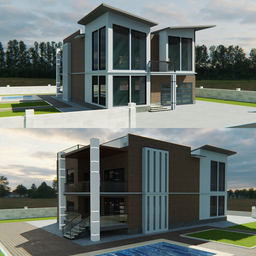
Label: architecture